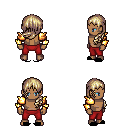
a pixel art fantasy rpg character, male body template, human, dark skin, gold arm armor, red pants, white blonde left-swept hairstyle, black slippers, four views (front, back, left, right), 2x2 character sprite sheet, small pixel art, hard edges, no anti-aliasing